Question:
Is there any jQuery plugin or CSS technique to achieve this pop effect like google images?
Thanks
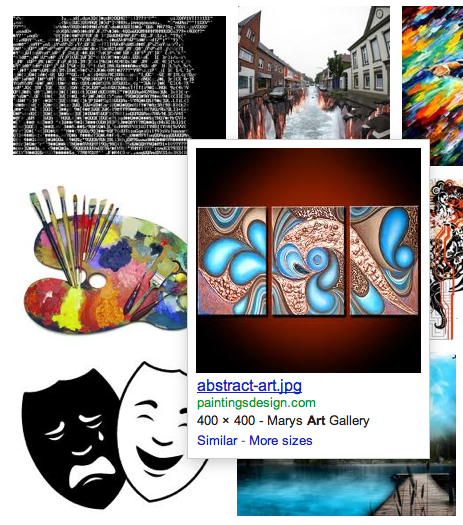
Answer: '''
#images{
padding:30px;
}
#images img{
position:relative;
float:left;
height:100px;
margin:5px;
transition:0.3s;
box-shadow: 0 0 0 10px #fff;
}
#images img:hover{
z-index:2;
transform: scale(1.2);
}
#images img:hover:after{
content: attr(title);
}
'''
'''
<div id="images">
<img src="http://dummyimage.com/180x120/000/fff" alt=""/>
<img src="http://dummyimage.com/175x104/f0f/fff" alt=""/>
<img src="http://dummyimage.com/150x100/a3d/fff" alt=""/>
<img src="http://dummyimage.com/278x125/cf5/fff" alt=""/>
<img src="http://dummyimage.com/199x120/e46/fff" alt=""/>
<img src="http://dummyimage.com/207x480/361/fff" alt="" />
<img src="http://dummyimage.com/400x107/081/fff" alt="" />
<img src="http://dummyimage.com/50x40/cc3/fff" alt="" />
<img src="http://dummyimage.com/700x500/233/fff" alt="" />
<img src="http://dummyimage.com/300x120/a26/fff" alt="" />
<img src="http://dummyimage.com/341x177/f10/fff" alt="" />
</div>
'''